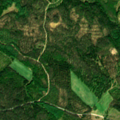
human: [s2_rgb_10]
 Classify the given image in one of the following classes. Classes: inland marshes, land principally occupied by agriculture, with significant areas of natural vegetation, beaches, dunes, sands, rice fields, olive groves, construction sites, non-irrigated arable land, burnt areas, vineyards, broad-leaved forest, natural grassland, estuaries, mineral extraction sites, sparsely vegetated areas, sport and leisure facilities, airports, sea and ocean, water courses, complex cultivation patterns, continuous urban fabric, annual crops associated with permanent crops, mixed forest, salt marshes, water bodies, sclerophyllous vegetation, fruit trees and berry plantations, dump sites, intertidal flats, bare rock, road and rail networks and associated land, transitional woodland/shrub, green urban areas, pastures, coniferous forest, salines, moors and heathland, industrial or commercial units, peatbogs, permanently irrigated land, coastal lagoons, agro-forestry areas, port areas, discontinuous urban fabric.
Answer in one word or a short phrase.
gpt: coniferous forest, mixed forest, transitional woodland/shrub